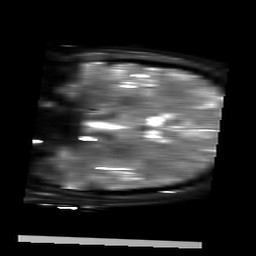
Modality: T2starmap
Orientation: coronal
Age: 41
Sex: male
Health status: ill